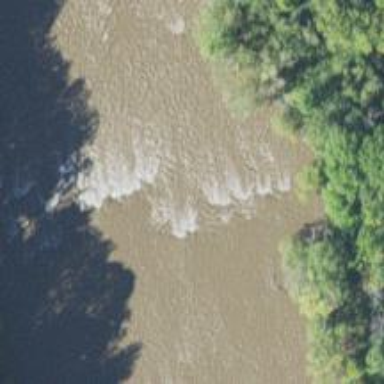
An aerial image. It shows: Rapid whitewater waterway with rapids.